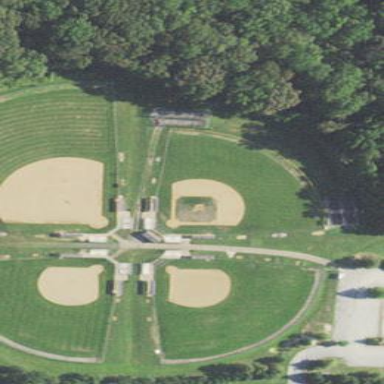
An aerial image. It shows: Baseball pitch for leisure and sports activities.